Interaction volume radius: 10 \u00c5
Interaction volume height: 10 \u00c5
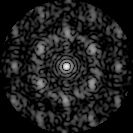
Disorder parameter: 0.6001